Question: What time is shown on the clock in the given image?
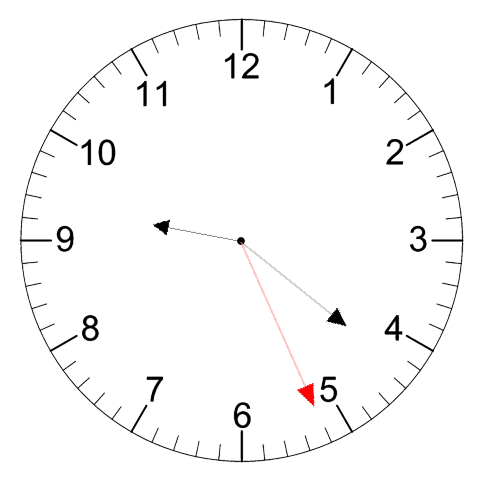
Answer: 09:21:26